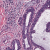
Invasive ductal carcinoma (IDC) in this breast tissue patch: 0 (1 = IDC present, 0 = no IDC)